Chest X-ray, PA view. Patient: 21 years old, sex F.
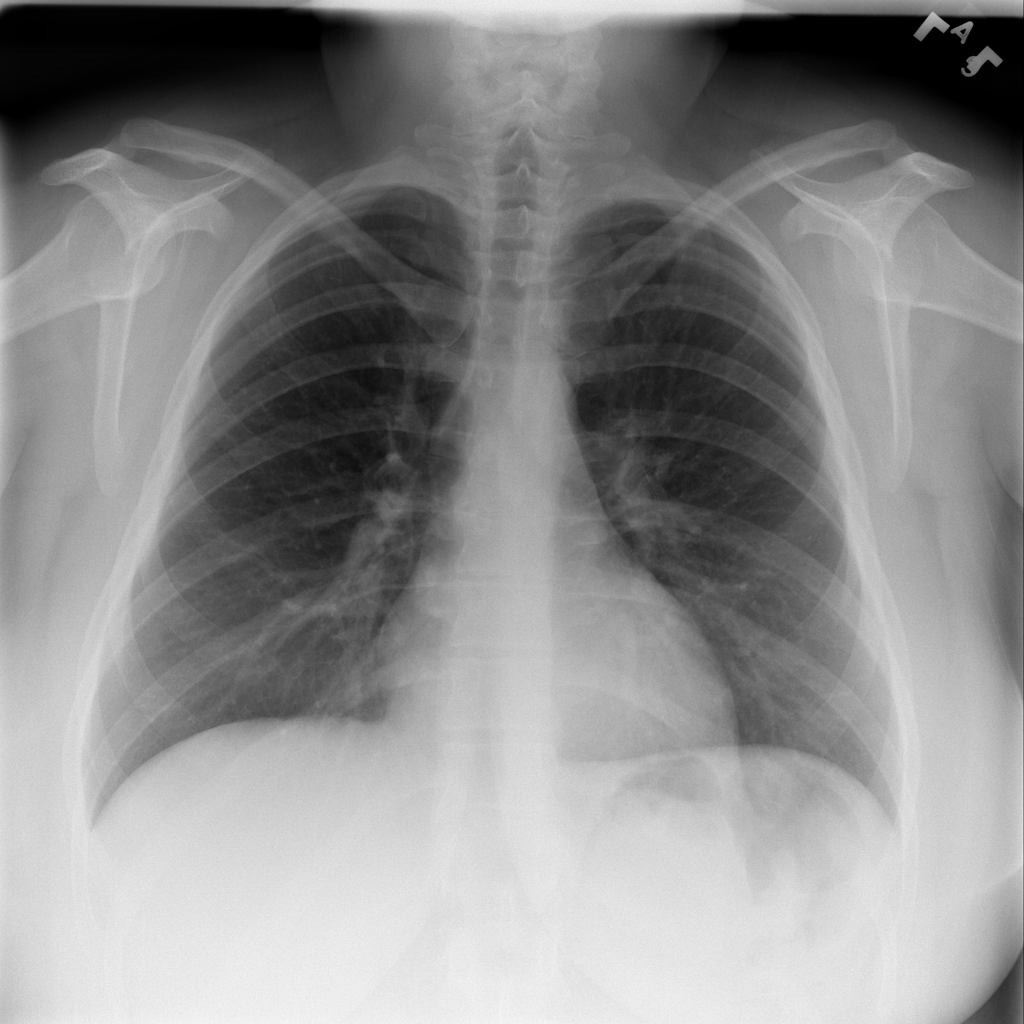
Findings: No Finding